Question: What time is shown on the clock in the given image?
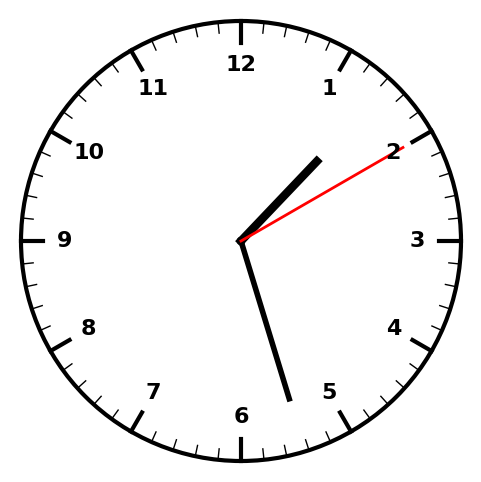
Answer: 01:27:10